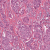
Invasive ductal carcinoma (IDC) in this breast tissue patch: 1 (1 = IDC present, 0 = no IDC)